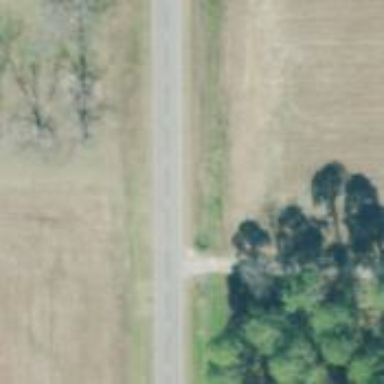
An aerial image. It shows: Secondary road with asphalt surface.